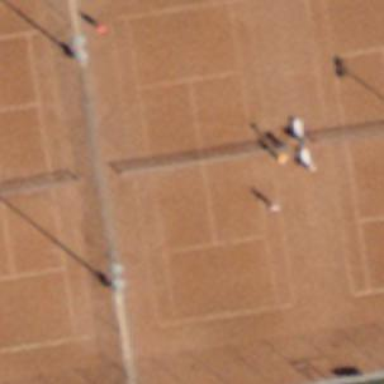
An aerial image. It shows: Tennis court on pitch designated for leisure land.